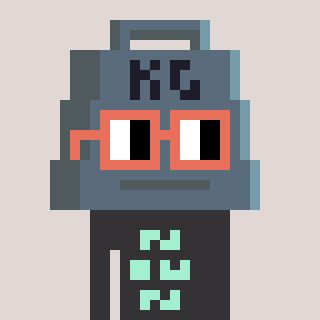
a pixel art character with square orange glasses, a weight-shaped head and a grayscale-colored body on a warm background